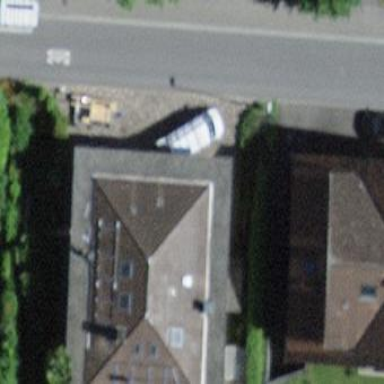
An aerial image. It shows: Residential building.